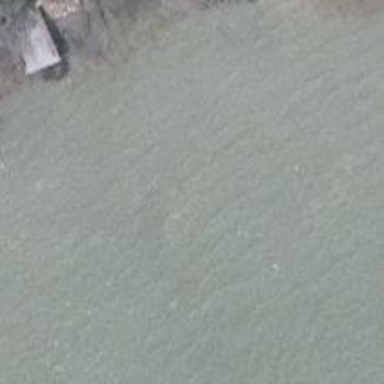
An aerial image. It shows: Man-made pier.